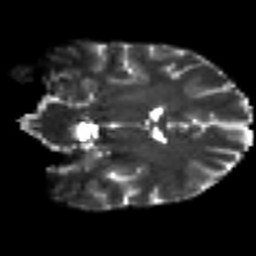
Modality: T2w
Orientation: coronal
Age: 31
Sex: female
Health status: ill
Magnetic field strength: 3 T
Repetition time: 8.4 s
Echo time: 0.0926 s